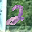
Label: 2